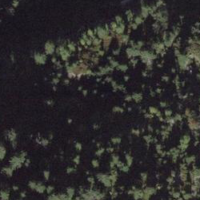
EUNIS habitat code: 43
Species observed at this site:
Omocestus viridulus
Turdus viscivorus